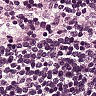
Metastatic tissue present: no